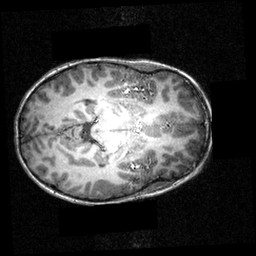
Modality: T1w
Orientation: axial
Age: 12
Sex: male
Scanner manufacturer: siemens
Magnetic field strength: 3.951 T
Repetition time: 1.5 s
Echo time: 0.00335 s